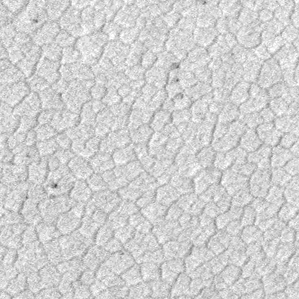
Label: frost